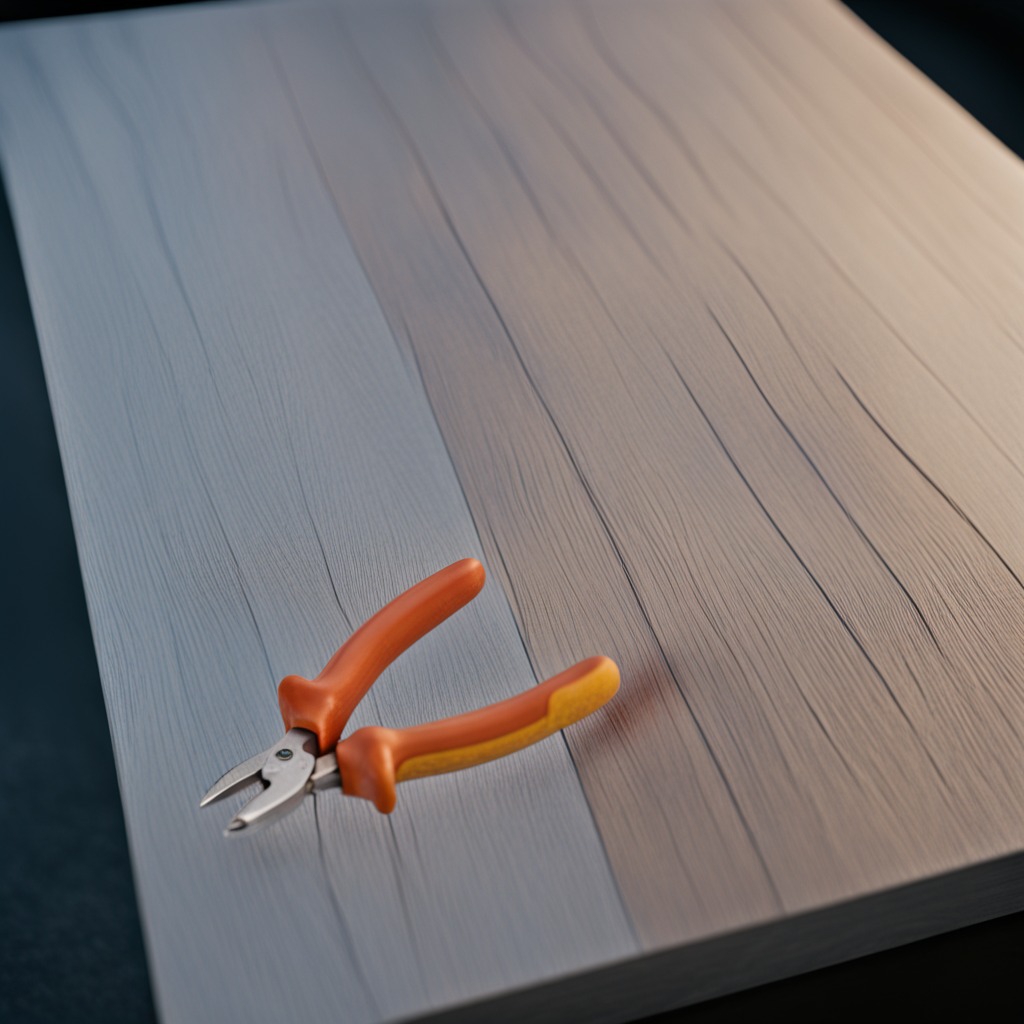
A plier is lying on a table.